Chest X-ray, AP view. Patient: 51 years old, sex F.
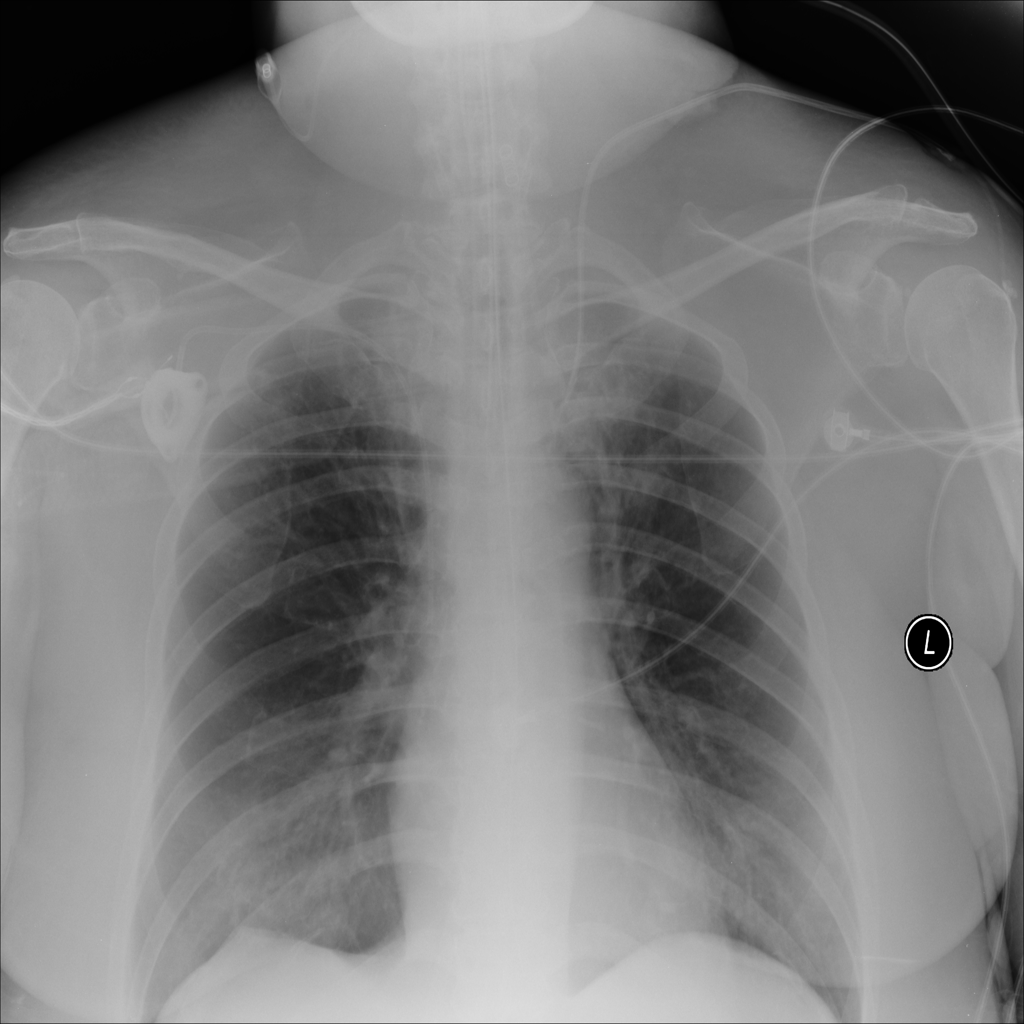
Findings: No Finding